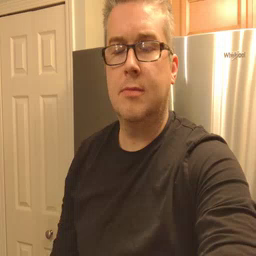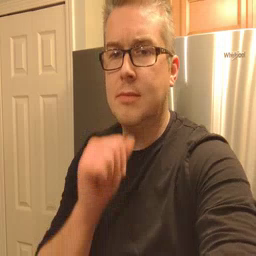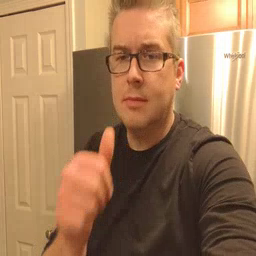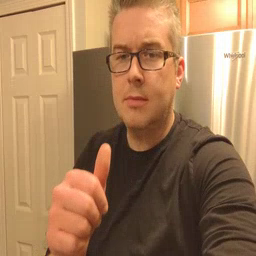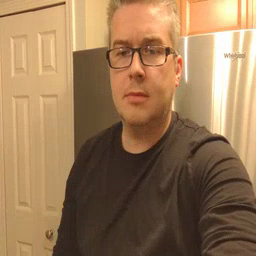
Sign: not